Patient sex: M
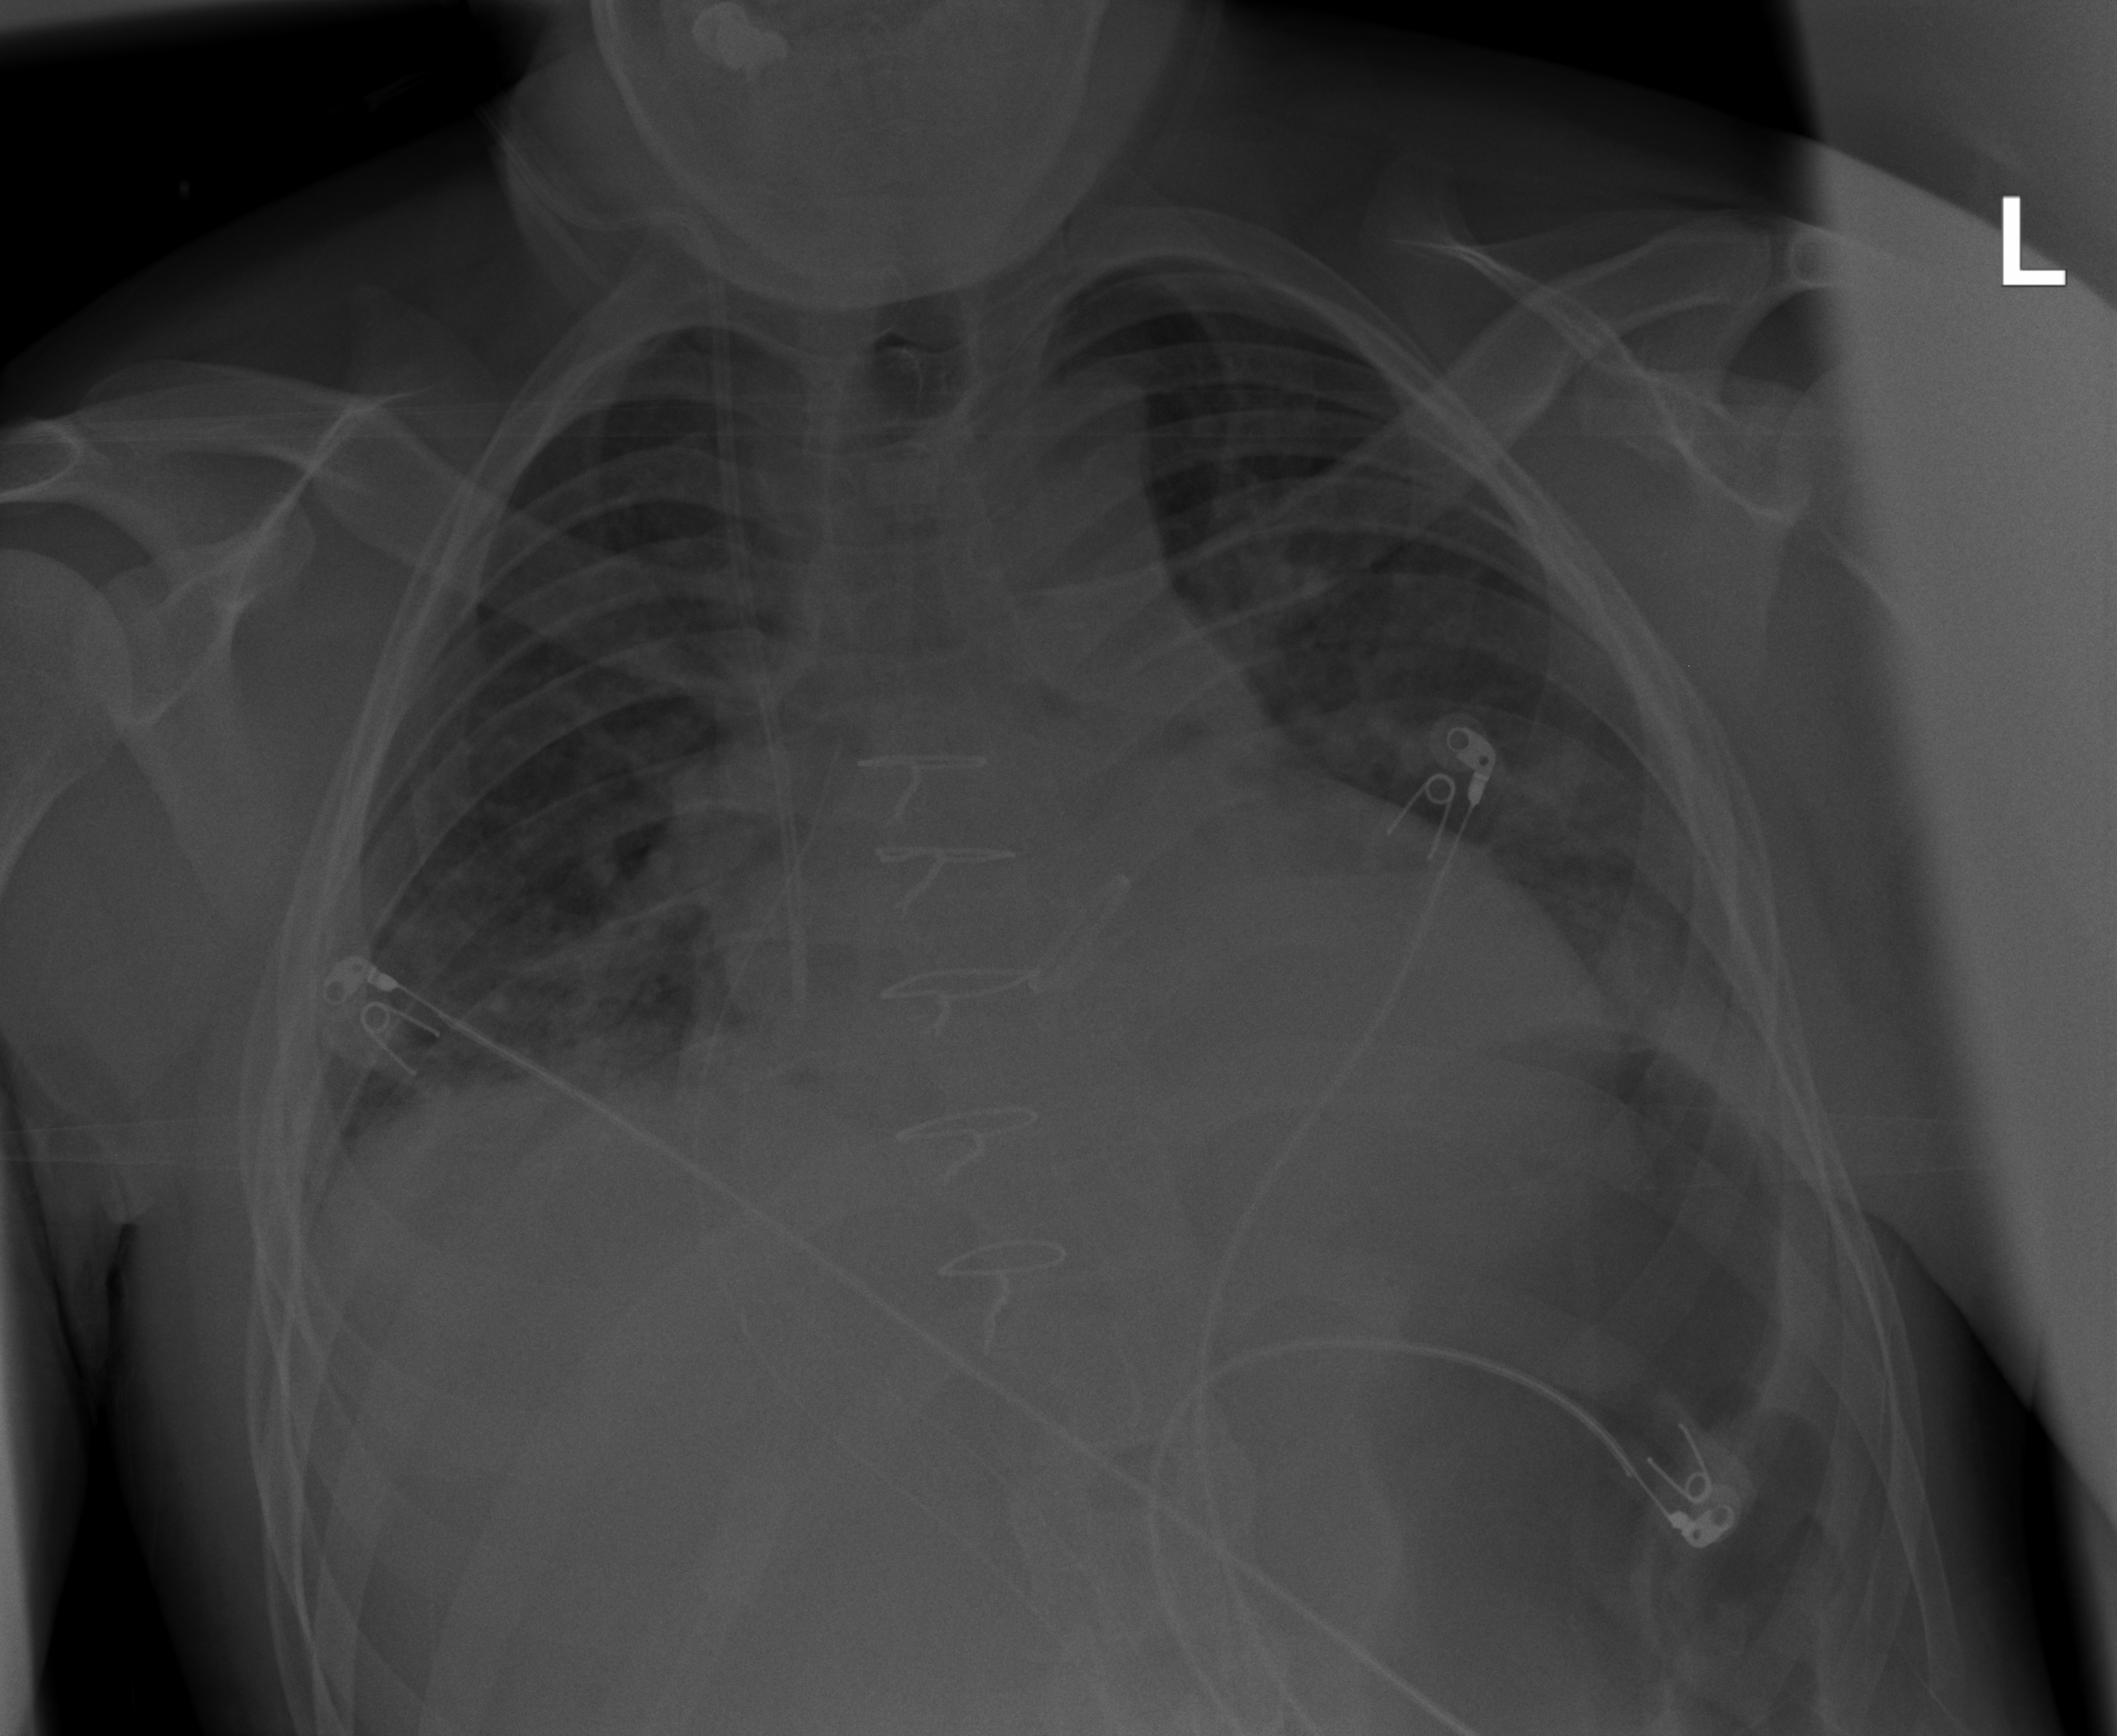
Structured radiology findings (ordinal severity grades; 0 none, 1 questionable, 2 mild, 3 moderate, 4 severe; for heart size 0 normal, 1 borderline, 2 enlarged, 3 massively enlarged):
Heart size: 2
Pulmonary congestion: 2
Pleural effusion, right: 1
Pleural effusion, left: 1
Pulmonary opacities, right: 2
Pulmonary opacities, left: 2
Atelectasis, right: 2
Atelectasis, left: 2